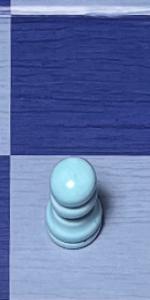
Label: Pawn_White